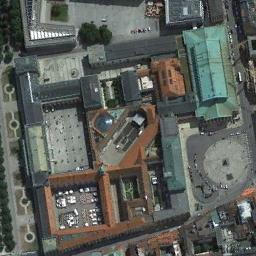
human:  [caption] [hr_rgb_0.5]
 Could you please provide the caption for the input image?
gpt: There are many buildings beside the palace .

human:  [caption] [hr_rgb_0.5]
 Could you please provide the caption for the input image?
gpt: The palace is on the open place surrounded by buildings .

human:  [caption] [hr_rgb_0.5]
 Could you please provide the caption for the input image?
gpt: The palace has some palaces of different colors, Courtyards and a square .

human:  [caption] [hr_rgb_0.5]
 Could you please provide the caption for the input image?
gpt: There is a wide road in front of the palace .

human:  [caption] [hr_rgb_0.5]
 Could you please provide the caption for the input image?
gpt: There are some brown buildings and black buildings in the palace .